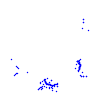
Particle: pion